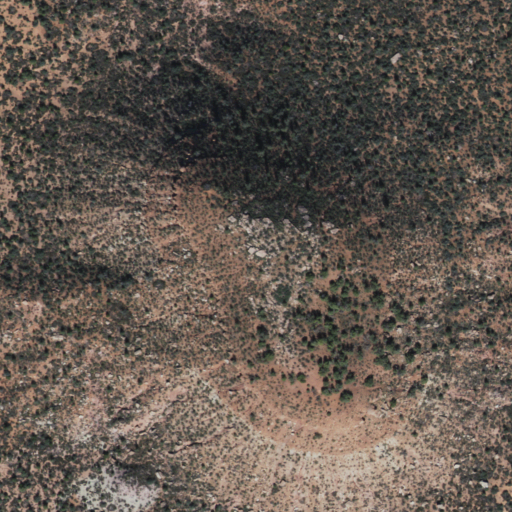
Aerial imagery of mountain in Arizona named Lonely Mountain containing shrub and evergreen forest